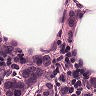
Metastatic tissue present: yes